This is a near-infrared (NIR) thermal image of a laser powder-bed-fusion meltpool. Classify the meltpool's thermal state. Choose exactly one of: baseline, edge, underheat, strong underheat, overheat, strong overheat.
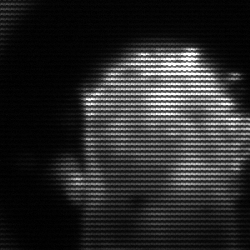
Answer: baseline